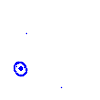
Particle: kaon